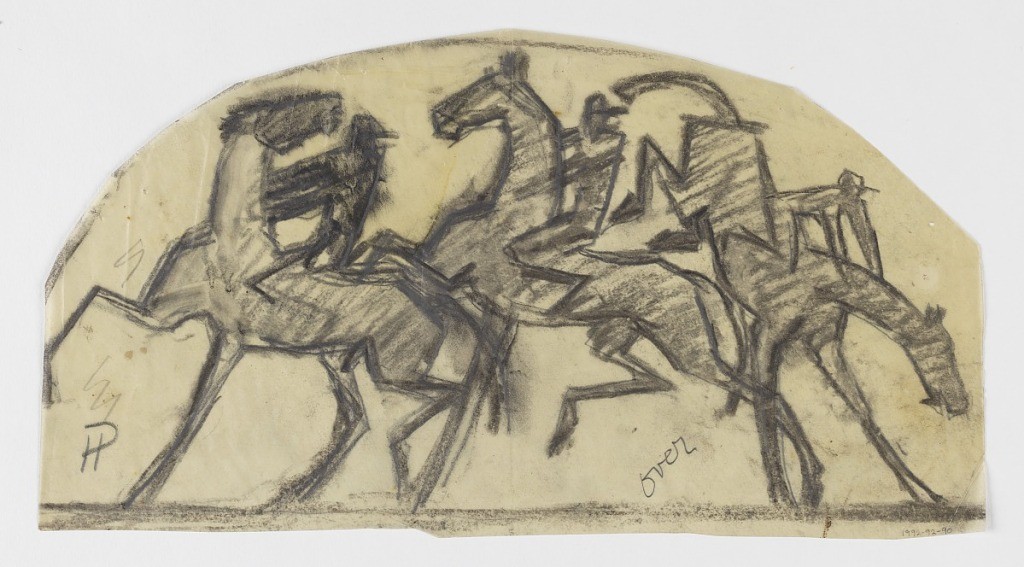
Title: Jockeys on Horseback
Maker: William Hunt Diederich, American, b. Hungary, 1884–1953
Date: ca. 1920
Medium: Graphite, charcoal on tracing paper
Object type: Drawing
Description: On curved irregular sheet, three pairs of jockeys on horseback, the figure at left riding a bucking horse. At lower left, a pilcrow symbol.